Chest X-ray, PA view. Patient: 78 years old, sex F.
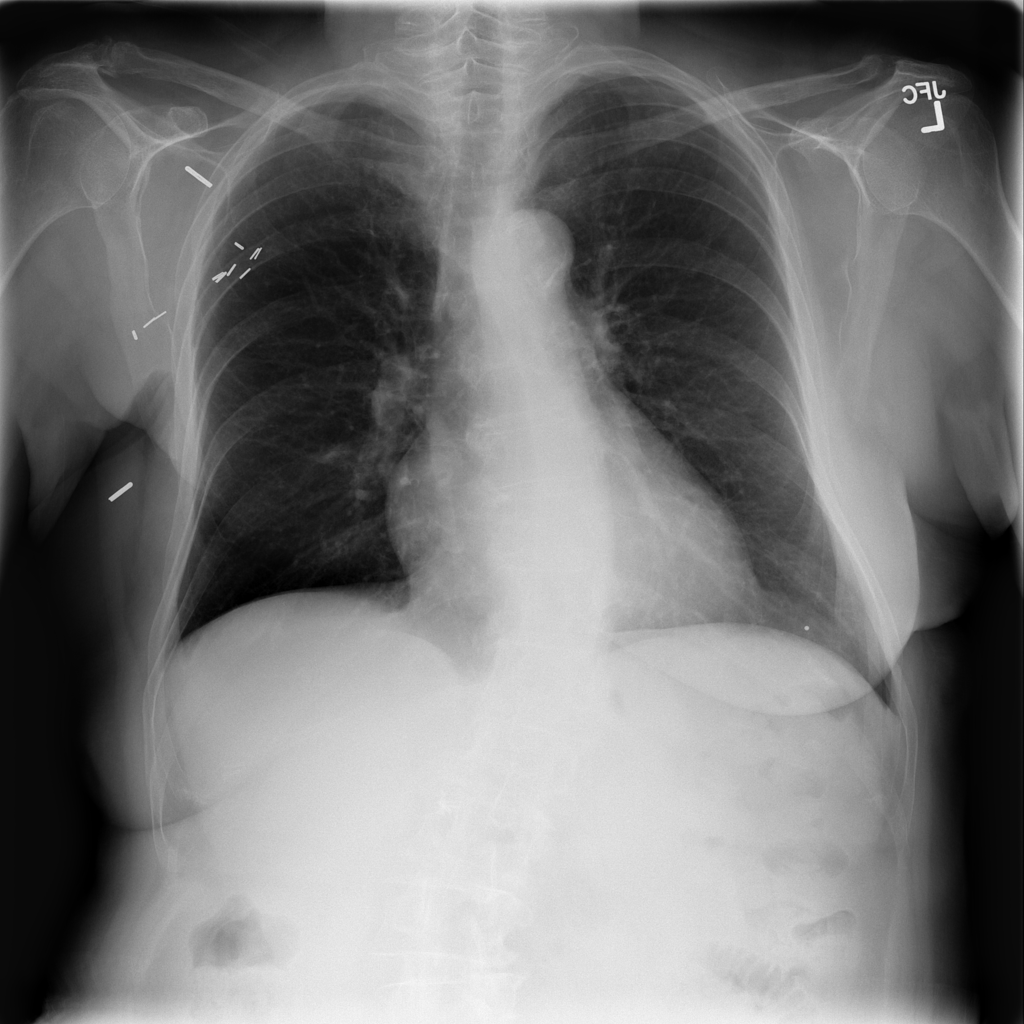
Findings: Infiltration